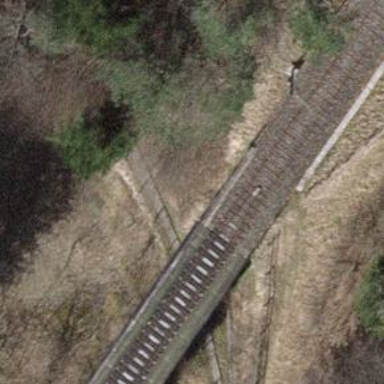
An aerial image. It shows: Single preserved rail track with electrified contact line.